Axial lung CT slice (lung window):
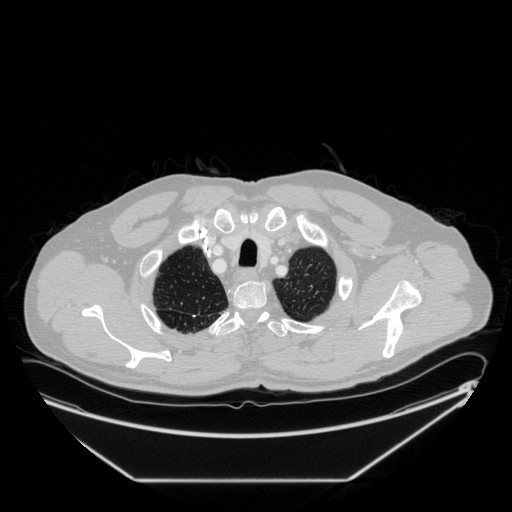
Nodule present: no